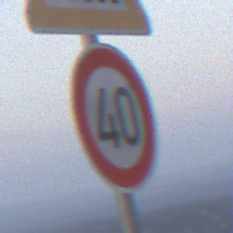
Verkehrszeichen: Geschwindigkeit40
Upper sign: FussgaengerueberwegLinks
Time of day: SunriseSunset
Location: Outdoor (Suburban)
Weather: Clear
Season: NotSpecified
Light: Natural